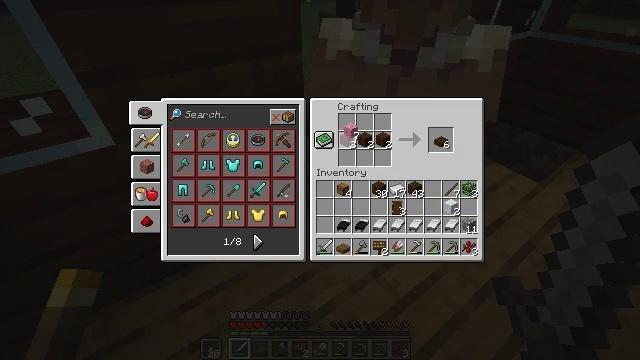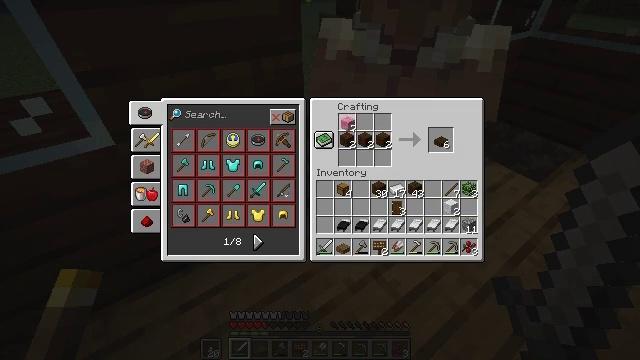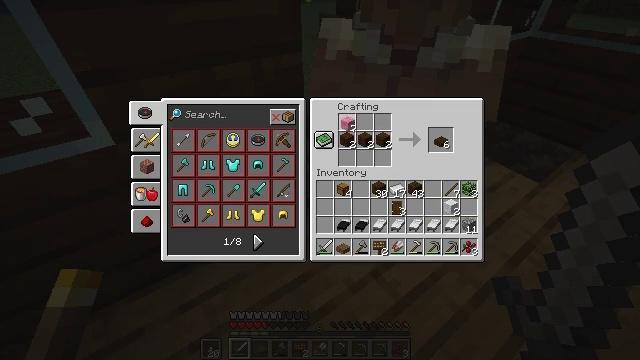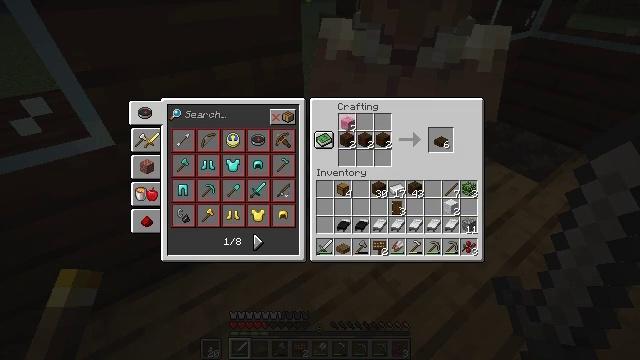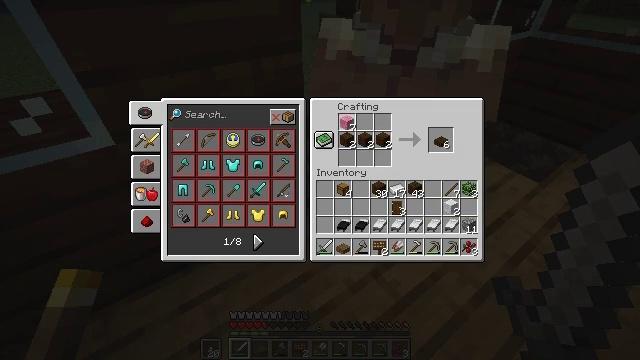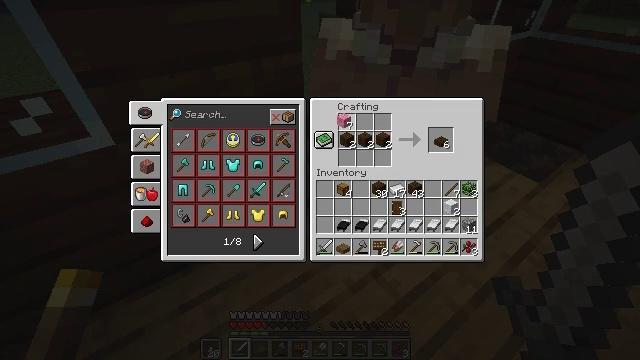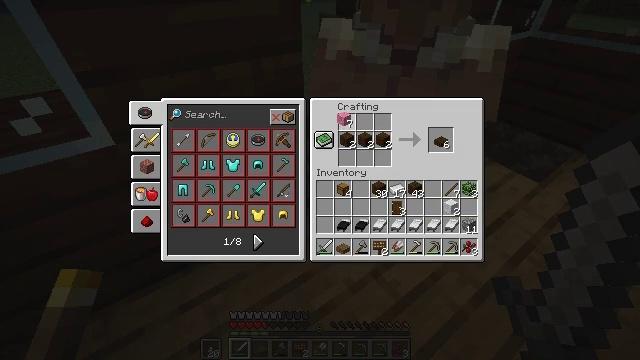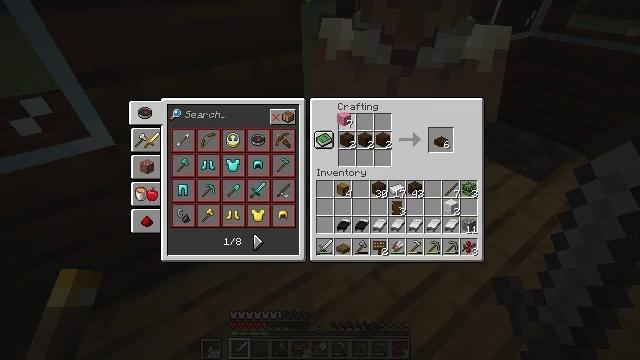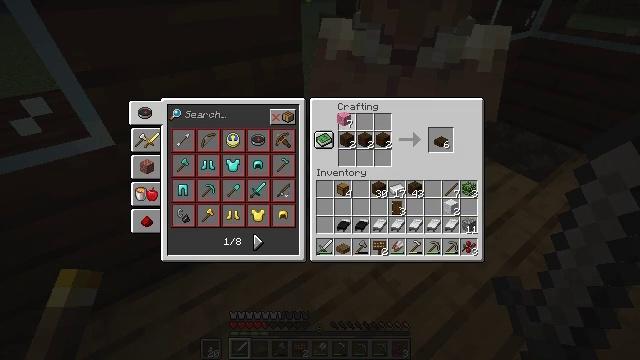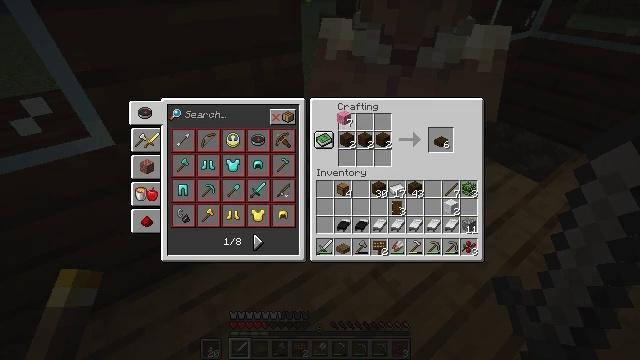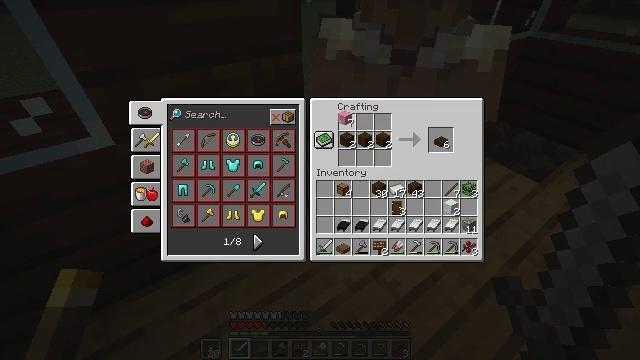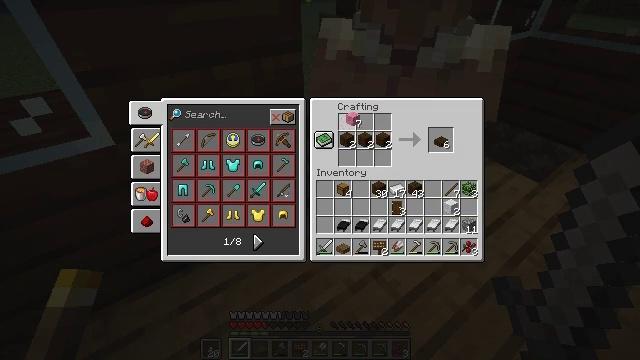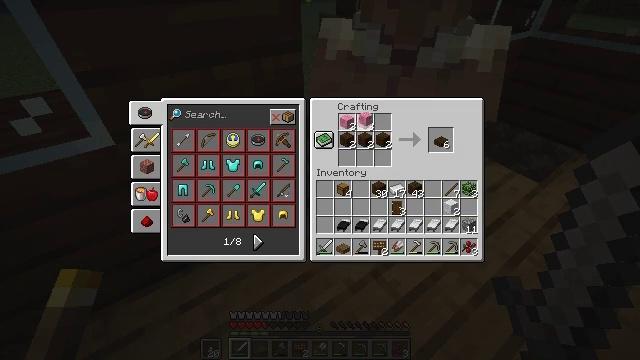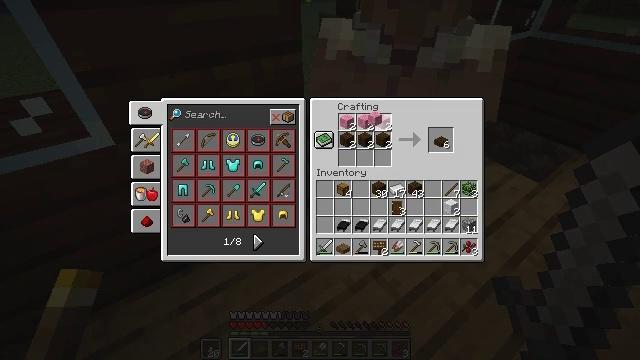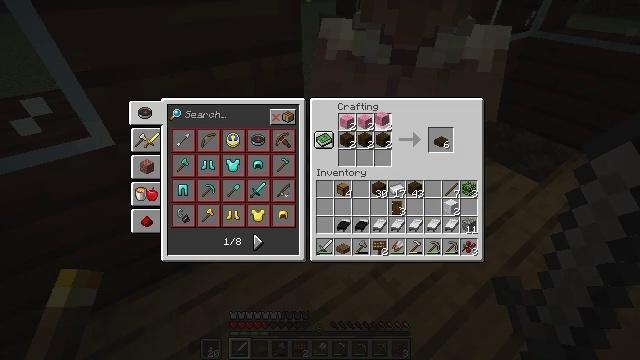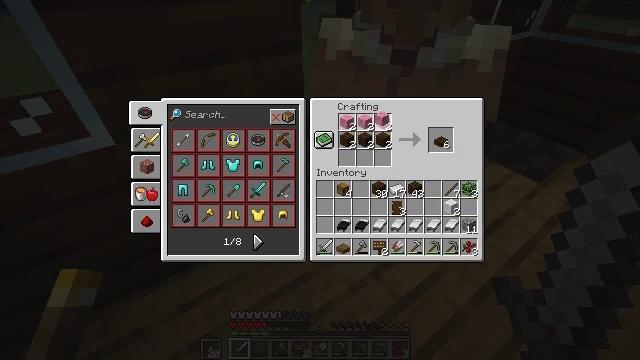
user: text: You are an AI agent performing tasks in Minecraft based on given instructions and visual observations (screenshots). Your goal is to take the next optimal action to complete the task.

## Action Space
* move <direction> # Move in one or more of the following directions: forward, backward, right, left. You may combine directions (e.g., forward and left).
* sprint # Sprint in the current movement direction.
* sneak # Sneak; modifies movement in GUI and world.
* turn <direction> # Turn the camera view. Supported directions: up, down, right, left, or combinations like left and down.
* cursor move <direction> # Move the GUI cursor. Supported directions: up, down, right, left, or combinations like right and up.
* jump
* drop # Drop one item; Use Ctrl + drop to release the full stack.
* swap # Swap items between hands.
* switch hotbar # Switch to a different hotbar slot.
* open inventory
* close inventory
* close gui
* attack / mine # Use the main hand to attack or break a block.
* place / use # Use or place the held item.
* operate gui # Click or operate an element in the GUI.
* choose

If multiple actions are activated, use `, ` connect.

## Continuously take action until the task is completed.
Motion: motion action
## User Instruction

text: Create a pink bed by crafting with planks and pink wool.
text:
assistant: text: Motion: no_op
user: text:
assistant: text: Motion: no_op
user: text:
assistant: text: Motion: no_op
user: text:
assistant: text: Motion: no_op
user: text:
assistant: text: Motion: no_op
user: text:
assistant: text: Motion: no_op
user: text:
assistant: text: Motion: no_op
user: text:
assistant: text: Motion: no_op
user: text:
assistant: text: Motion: operate gui
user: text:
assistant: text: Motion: operate gui
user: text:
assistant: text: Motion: cursor move right, operate gui
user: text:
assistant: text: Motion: cursor move right, operate gui
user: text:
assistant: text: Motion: cursor move right, operate gui
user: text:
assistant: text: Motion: operate gui
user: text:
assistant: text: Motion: operate gui
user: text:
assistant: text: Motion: operate gui
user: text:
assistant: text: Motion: operate gui
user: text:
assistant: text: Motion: operate gui
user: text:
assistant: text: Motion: operate gui
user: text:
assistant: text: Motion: no_op
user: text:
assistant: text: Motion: cursor move right and down
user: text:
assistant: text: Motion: cursor move right and down
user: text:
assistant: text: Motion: cursor move right and down
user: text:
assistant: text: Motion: cursor move down
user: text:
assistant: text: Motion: cursor move down
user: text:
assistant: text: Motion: no_op
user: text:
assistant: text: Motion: no_op
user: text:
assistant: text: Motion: no_op
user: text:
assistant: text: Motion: no_op
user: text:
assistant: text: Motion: no_op